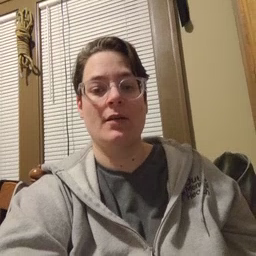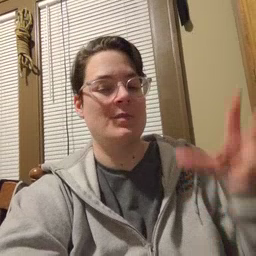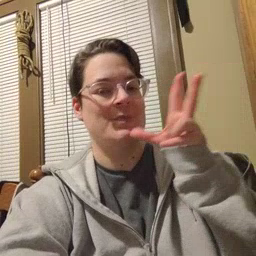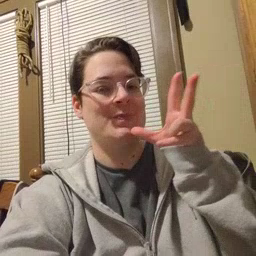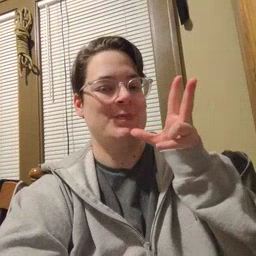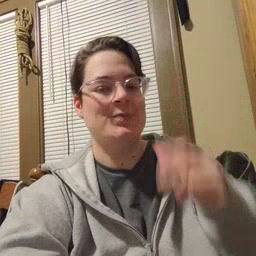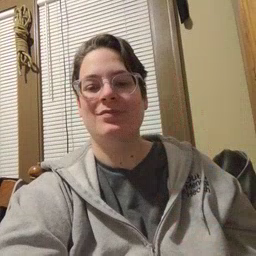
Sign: hen